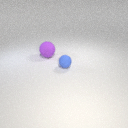
small blue rubber sphere to the right of large purple rubber sphere